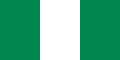
Flag of Nigeria